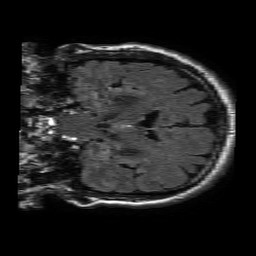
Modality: FLAIR
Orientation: coronal
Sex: male
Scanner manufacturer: philips
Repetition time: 11 s
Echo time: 0.125 s